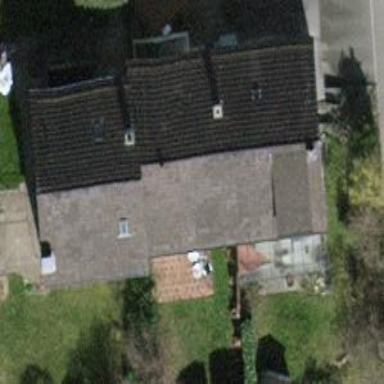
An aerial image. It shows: Building with tile roof.